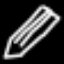
Label: pencil